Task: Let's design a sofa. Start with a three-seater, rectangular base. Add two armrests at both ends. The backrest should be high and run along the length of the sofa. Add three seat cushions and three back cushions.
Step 33:
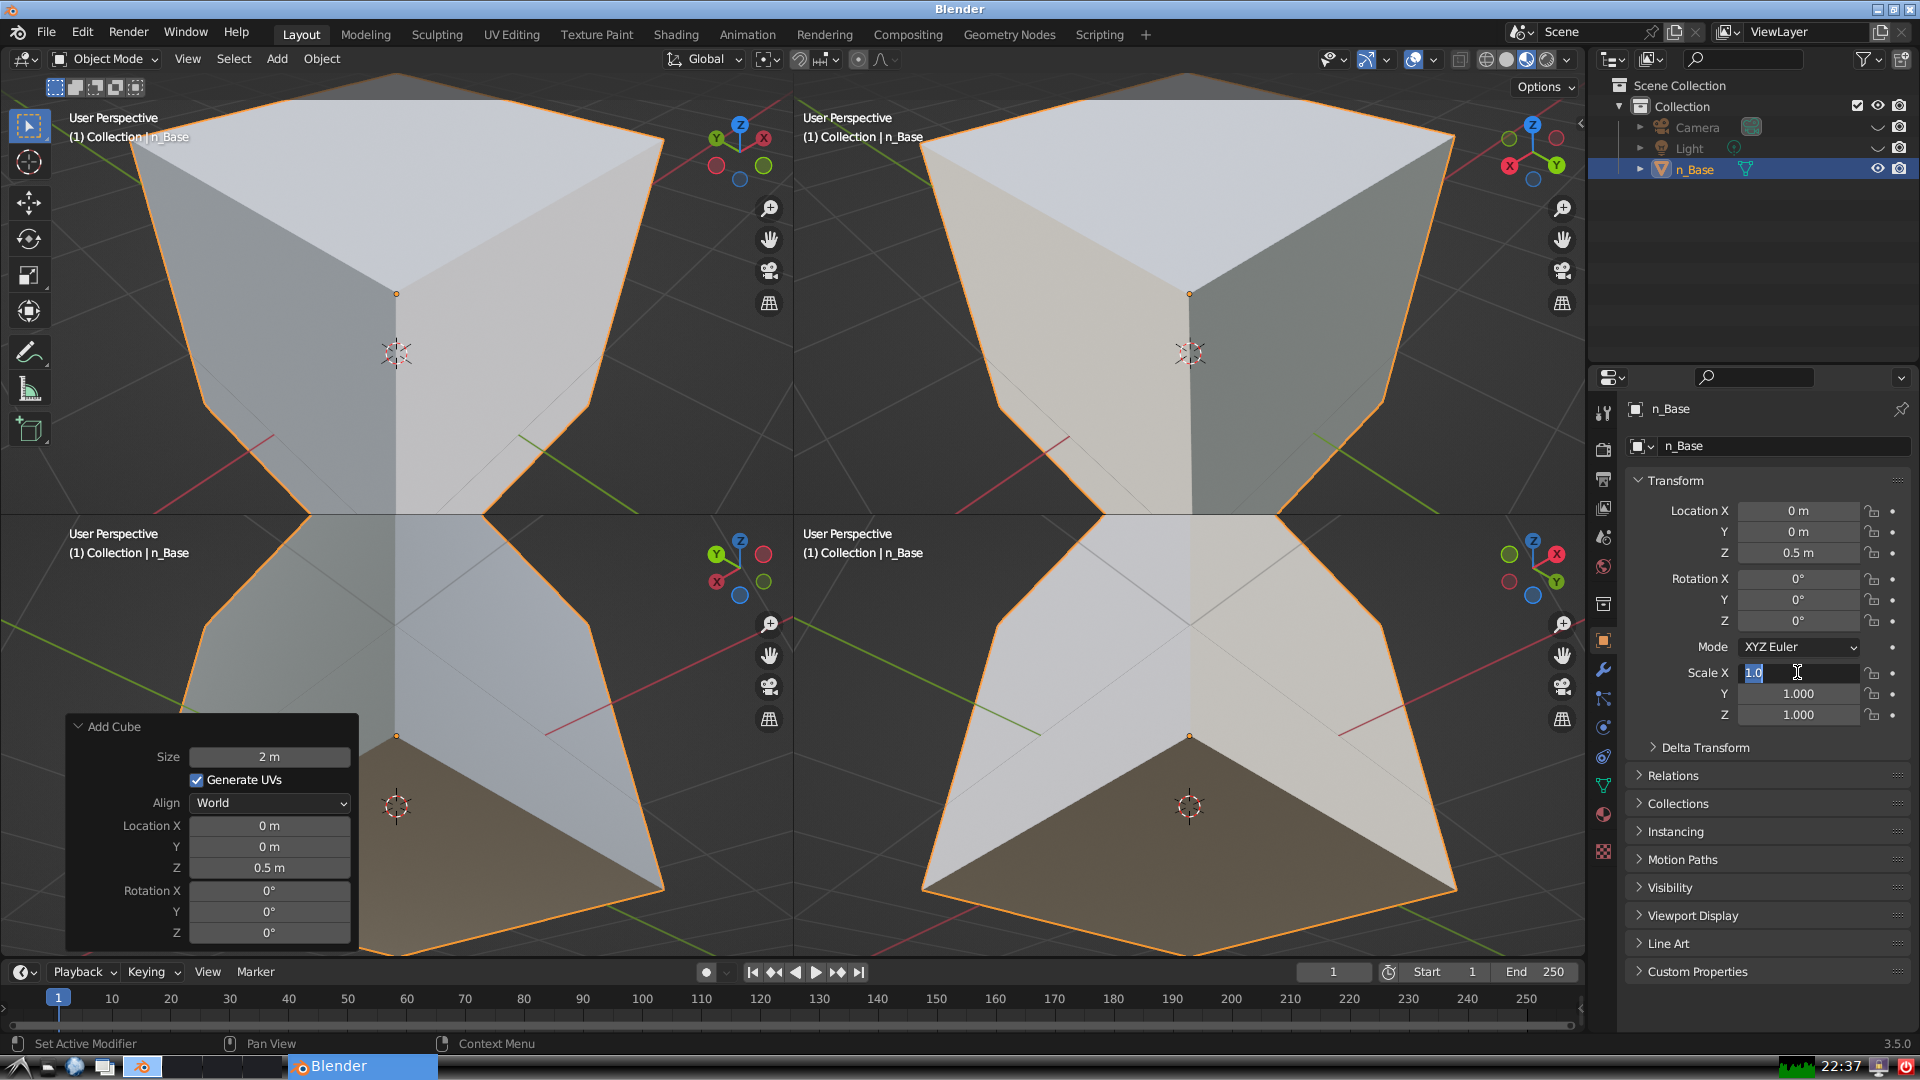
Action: input_text: 2